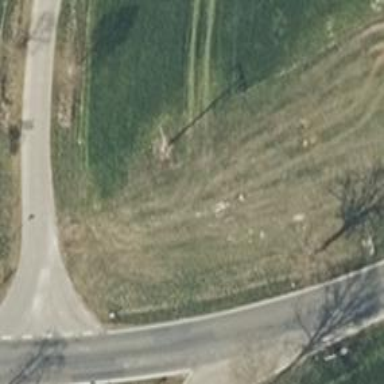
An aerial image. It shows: Minor power line with 3 cables.